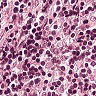
Metastatic tissue present: no